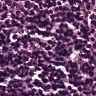
Metastatic tissue present: no